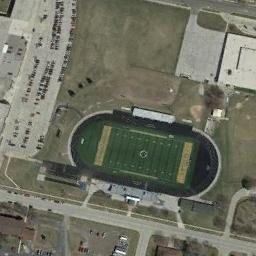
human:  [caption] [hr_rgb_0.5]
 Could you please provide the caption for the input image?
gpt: There are many buildings next to the ground track field .

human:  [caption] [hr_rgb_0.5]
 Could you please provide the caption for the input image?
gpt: The ground track field is on a lawn and a parking lot is next to the ground track field .

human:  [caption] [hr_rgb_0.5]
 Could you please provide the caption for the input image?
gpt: There is an ground track field .

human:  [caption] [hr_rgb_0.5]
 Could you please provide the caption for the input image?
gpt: Track and field are built on bare land, Next to buildings and parking lots .

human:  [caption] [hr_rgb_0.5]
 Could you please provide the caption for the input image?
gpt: There are lawns and a parking lot beside the ground track field with a black track .